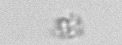
Label: detritus